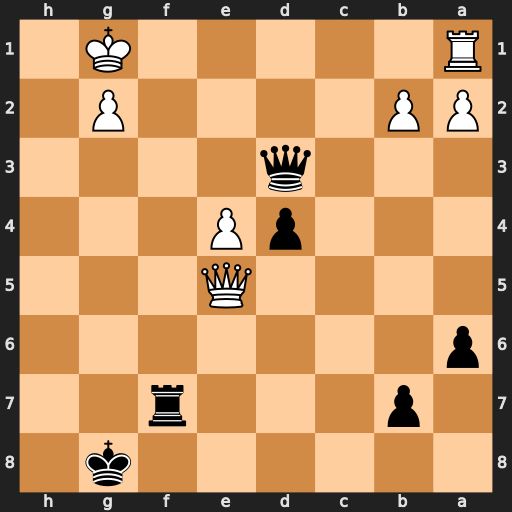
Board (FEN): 6k1/1p3r2/p7/4Q3/3pP3/3q4/PP4P1/R5K1
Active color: b
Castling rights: -
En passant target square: -
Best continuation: Qe3+ Kh1 Rh7+